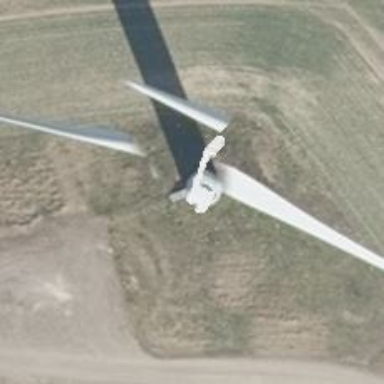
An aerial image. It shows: Wind generator with horizontal axis. The wind turbine is from Vestas.